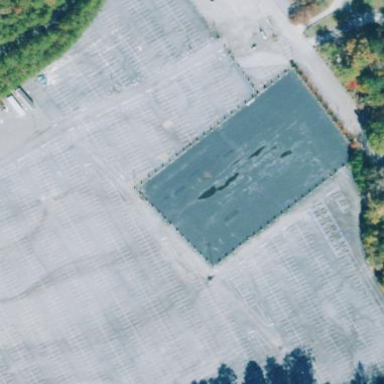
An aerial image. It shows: Parking area with asphalt surface.